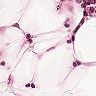
Metastatic tissue present: no